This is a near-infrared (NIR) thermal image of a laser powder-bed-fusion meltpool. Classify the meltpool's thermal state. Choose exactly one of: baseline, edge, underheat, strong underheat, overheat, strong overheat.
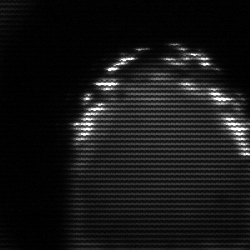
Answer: edge